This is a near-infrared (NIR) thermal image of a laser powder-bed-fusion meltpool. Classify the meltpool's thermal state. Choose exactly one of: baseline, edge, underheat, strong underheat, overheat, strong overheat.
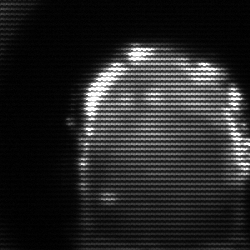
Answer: baseline